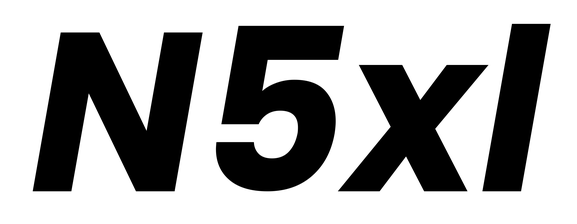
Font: Poppins-BoldItalic